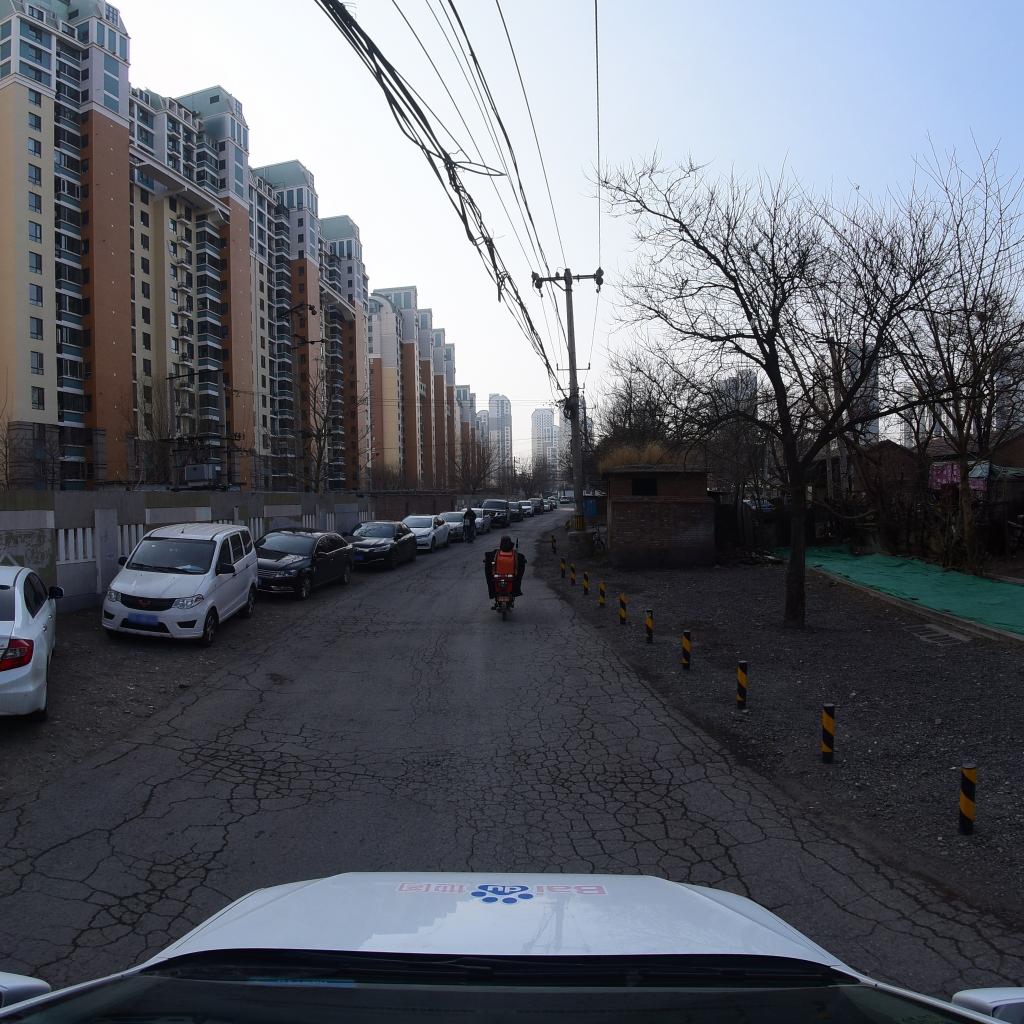
Region: Fengtai
Road damage annotations: alligator crack